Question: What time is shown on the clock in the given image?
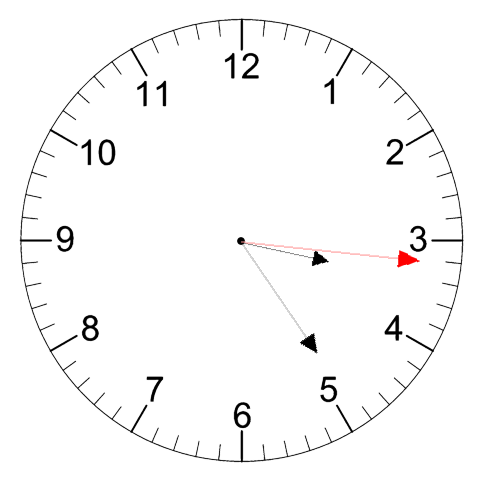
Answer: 03:24:16